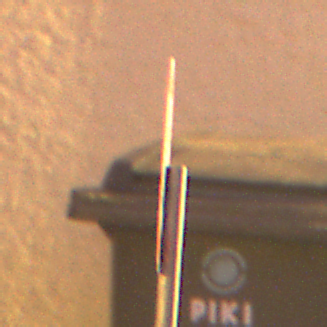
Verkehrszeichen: Geschwindigkeit30
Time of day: Night
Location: Outdoor (Urban)
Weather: Clear
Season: NotSpecified
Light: Artificial